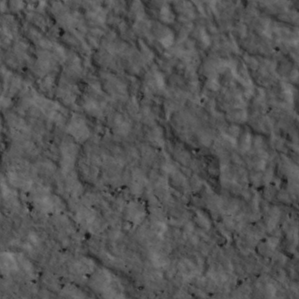
Label: non_frost